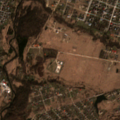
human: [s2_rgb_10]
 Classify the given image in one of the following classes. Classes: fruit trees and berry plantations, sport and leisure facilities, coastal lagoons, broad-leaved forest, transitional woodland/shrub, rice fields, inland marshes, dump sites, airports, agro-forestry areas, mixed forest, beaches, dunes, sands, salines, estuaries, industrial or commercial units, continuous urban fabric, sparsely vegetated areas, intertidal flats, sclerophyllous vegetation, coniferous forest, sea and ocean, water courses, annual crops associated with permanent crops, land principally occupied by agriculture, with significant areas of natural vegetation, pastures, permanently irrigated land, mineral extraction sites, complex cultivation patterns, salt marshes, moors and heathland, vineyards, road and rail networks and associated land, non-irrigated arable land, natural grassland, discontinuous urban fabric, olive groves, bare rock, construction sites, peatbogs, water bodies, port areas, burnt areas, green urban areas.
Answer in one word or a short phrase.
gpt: discontinuous urban fabric, industrial or commercial units, non-irrigated arable land, complex cultivation patterns, transitional woodland/shrub